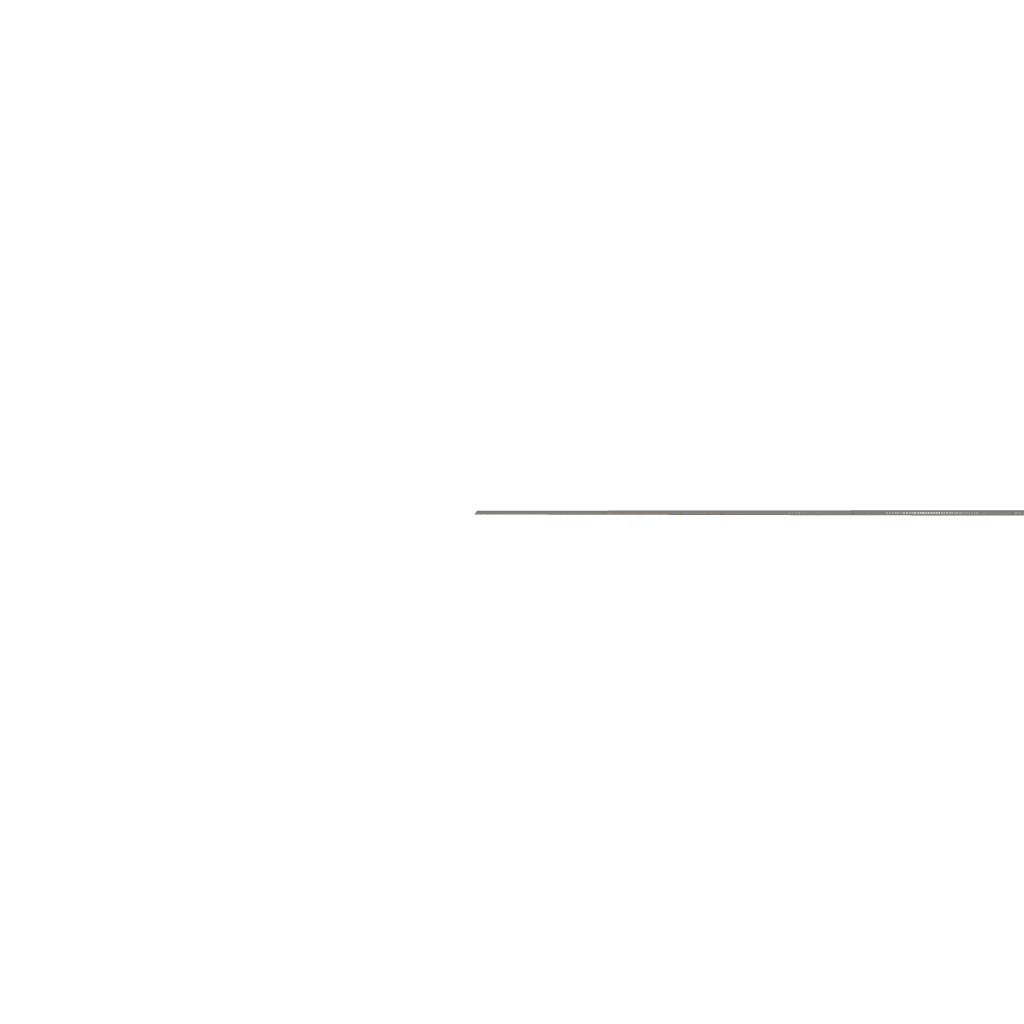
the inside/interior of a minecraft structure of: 1000x11 Lava Tunnel